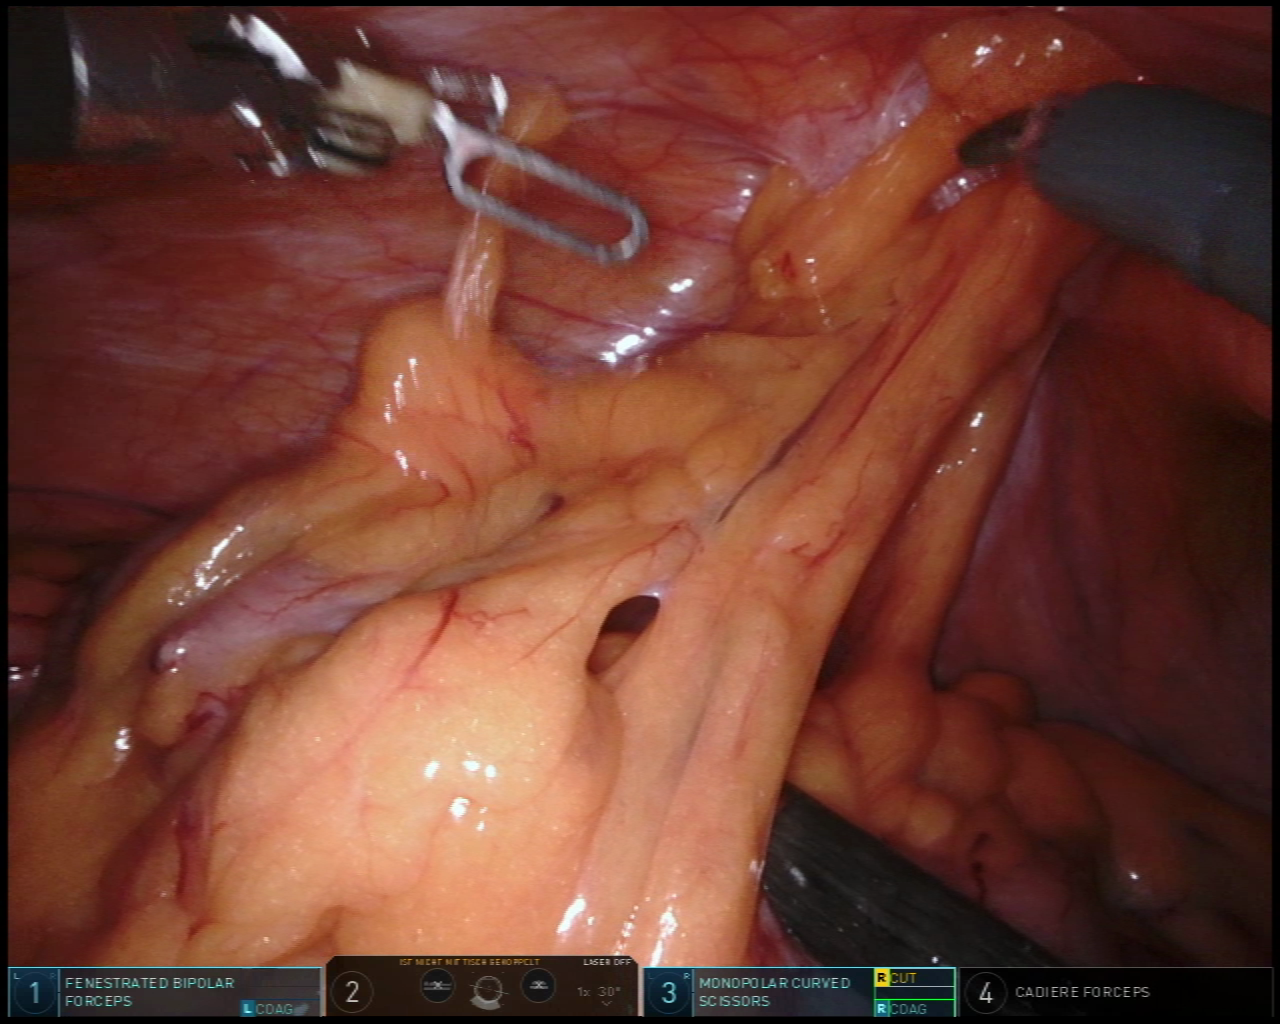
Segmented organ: abdominal_wall
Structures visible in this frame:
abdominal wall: yes
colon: yes
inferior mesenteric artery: no
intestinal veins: no
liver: no
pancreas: no
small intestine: no
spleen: no
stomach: no
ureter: no
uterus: no
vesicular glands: no